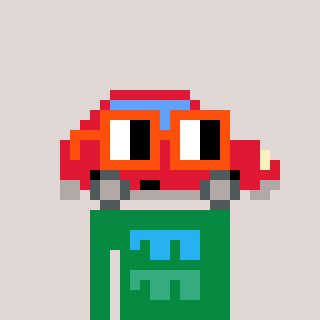
a pixel art character with square orange glasses, a car-shaped head and a green-colored body on a warm background